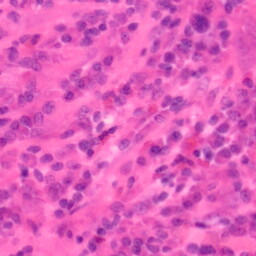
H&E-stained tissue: Colon